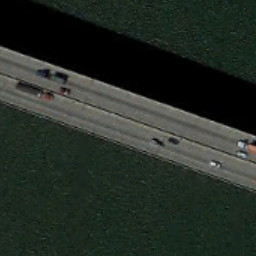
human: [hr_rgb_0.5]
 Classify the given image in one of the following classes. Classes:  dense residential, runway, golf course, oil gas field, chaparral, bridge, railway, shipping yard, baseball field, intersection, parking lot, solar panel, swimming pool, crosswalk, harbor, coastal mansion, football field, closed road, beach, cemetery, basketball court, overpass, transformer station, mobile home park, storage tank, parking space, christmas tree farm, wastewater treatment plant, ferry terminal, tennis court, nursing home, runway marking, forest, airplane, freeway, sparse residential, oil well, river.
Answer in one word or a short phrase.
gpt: bridge